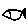
Label: fish